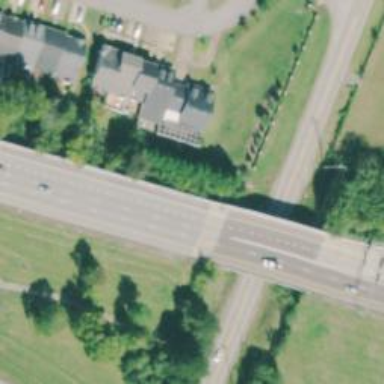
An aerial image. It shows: Viaduct bridge over motorway.